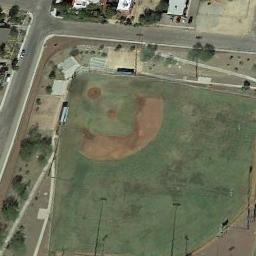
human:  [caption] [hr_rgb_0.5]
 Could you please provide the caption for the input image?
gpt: There is a baseball diamond in the middle of grass by the road .

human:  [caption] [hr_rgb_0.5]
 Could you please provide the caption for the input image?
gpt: There is a simple baseball diamond in the wasteland along the road .

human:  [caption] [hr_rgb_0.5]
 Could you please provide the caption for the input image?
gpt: A baseball diamond on the lawn with some trees and some houses beside .

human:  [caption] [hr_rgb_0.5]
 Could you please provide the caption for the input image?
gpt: There are five baseball fields in this picture .

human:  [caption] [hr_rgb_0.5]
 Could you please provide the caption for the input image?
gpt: There is a right-angled road next to the baseball diamond .